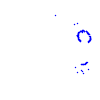
Particle: kaon